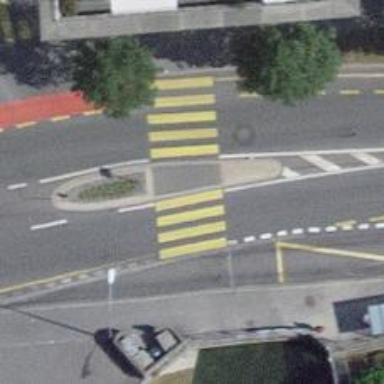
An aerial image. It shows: Kerb barrier.